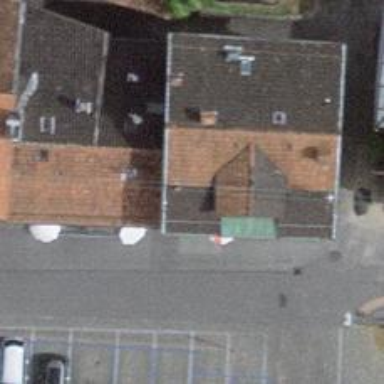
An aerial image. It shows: Bakery.